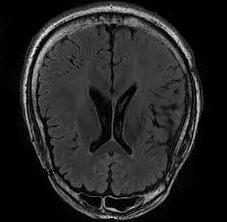
Label: notumor